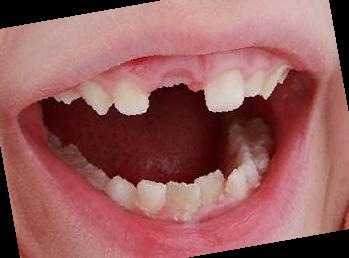
Condition: hypodontia